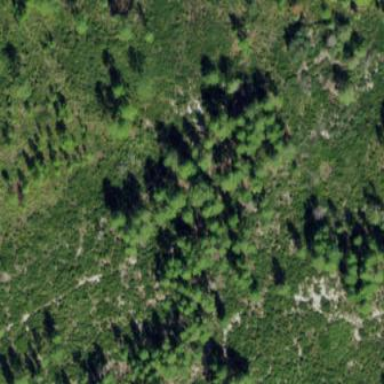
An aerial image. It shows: Woodland consisting mainly of needle-leaved trees.